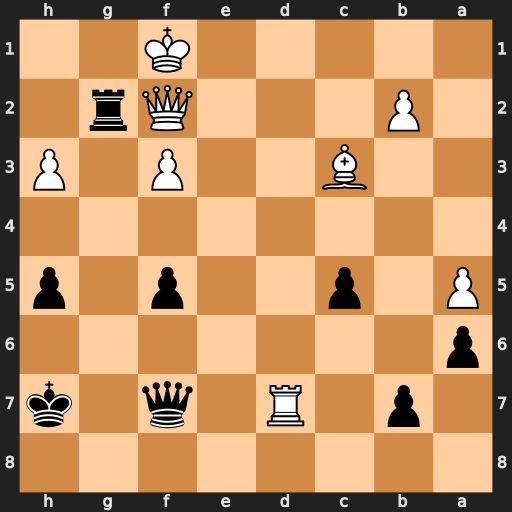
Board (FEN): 8/1p1R1q1k/p7/P1p2p1p/8/2B2P1P/1P3Qr1/5K2
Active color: b
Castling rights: -
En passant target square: -
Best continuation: Rxf2+ Kxf2 Qxd7